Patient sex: M
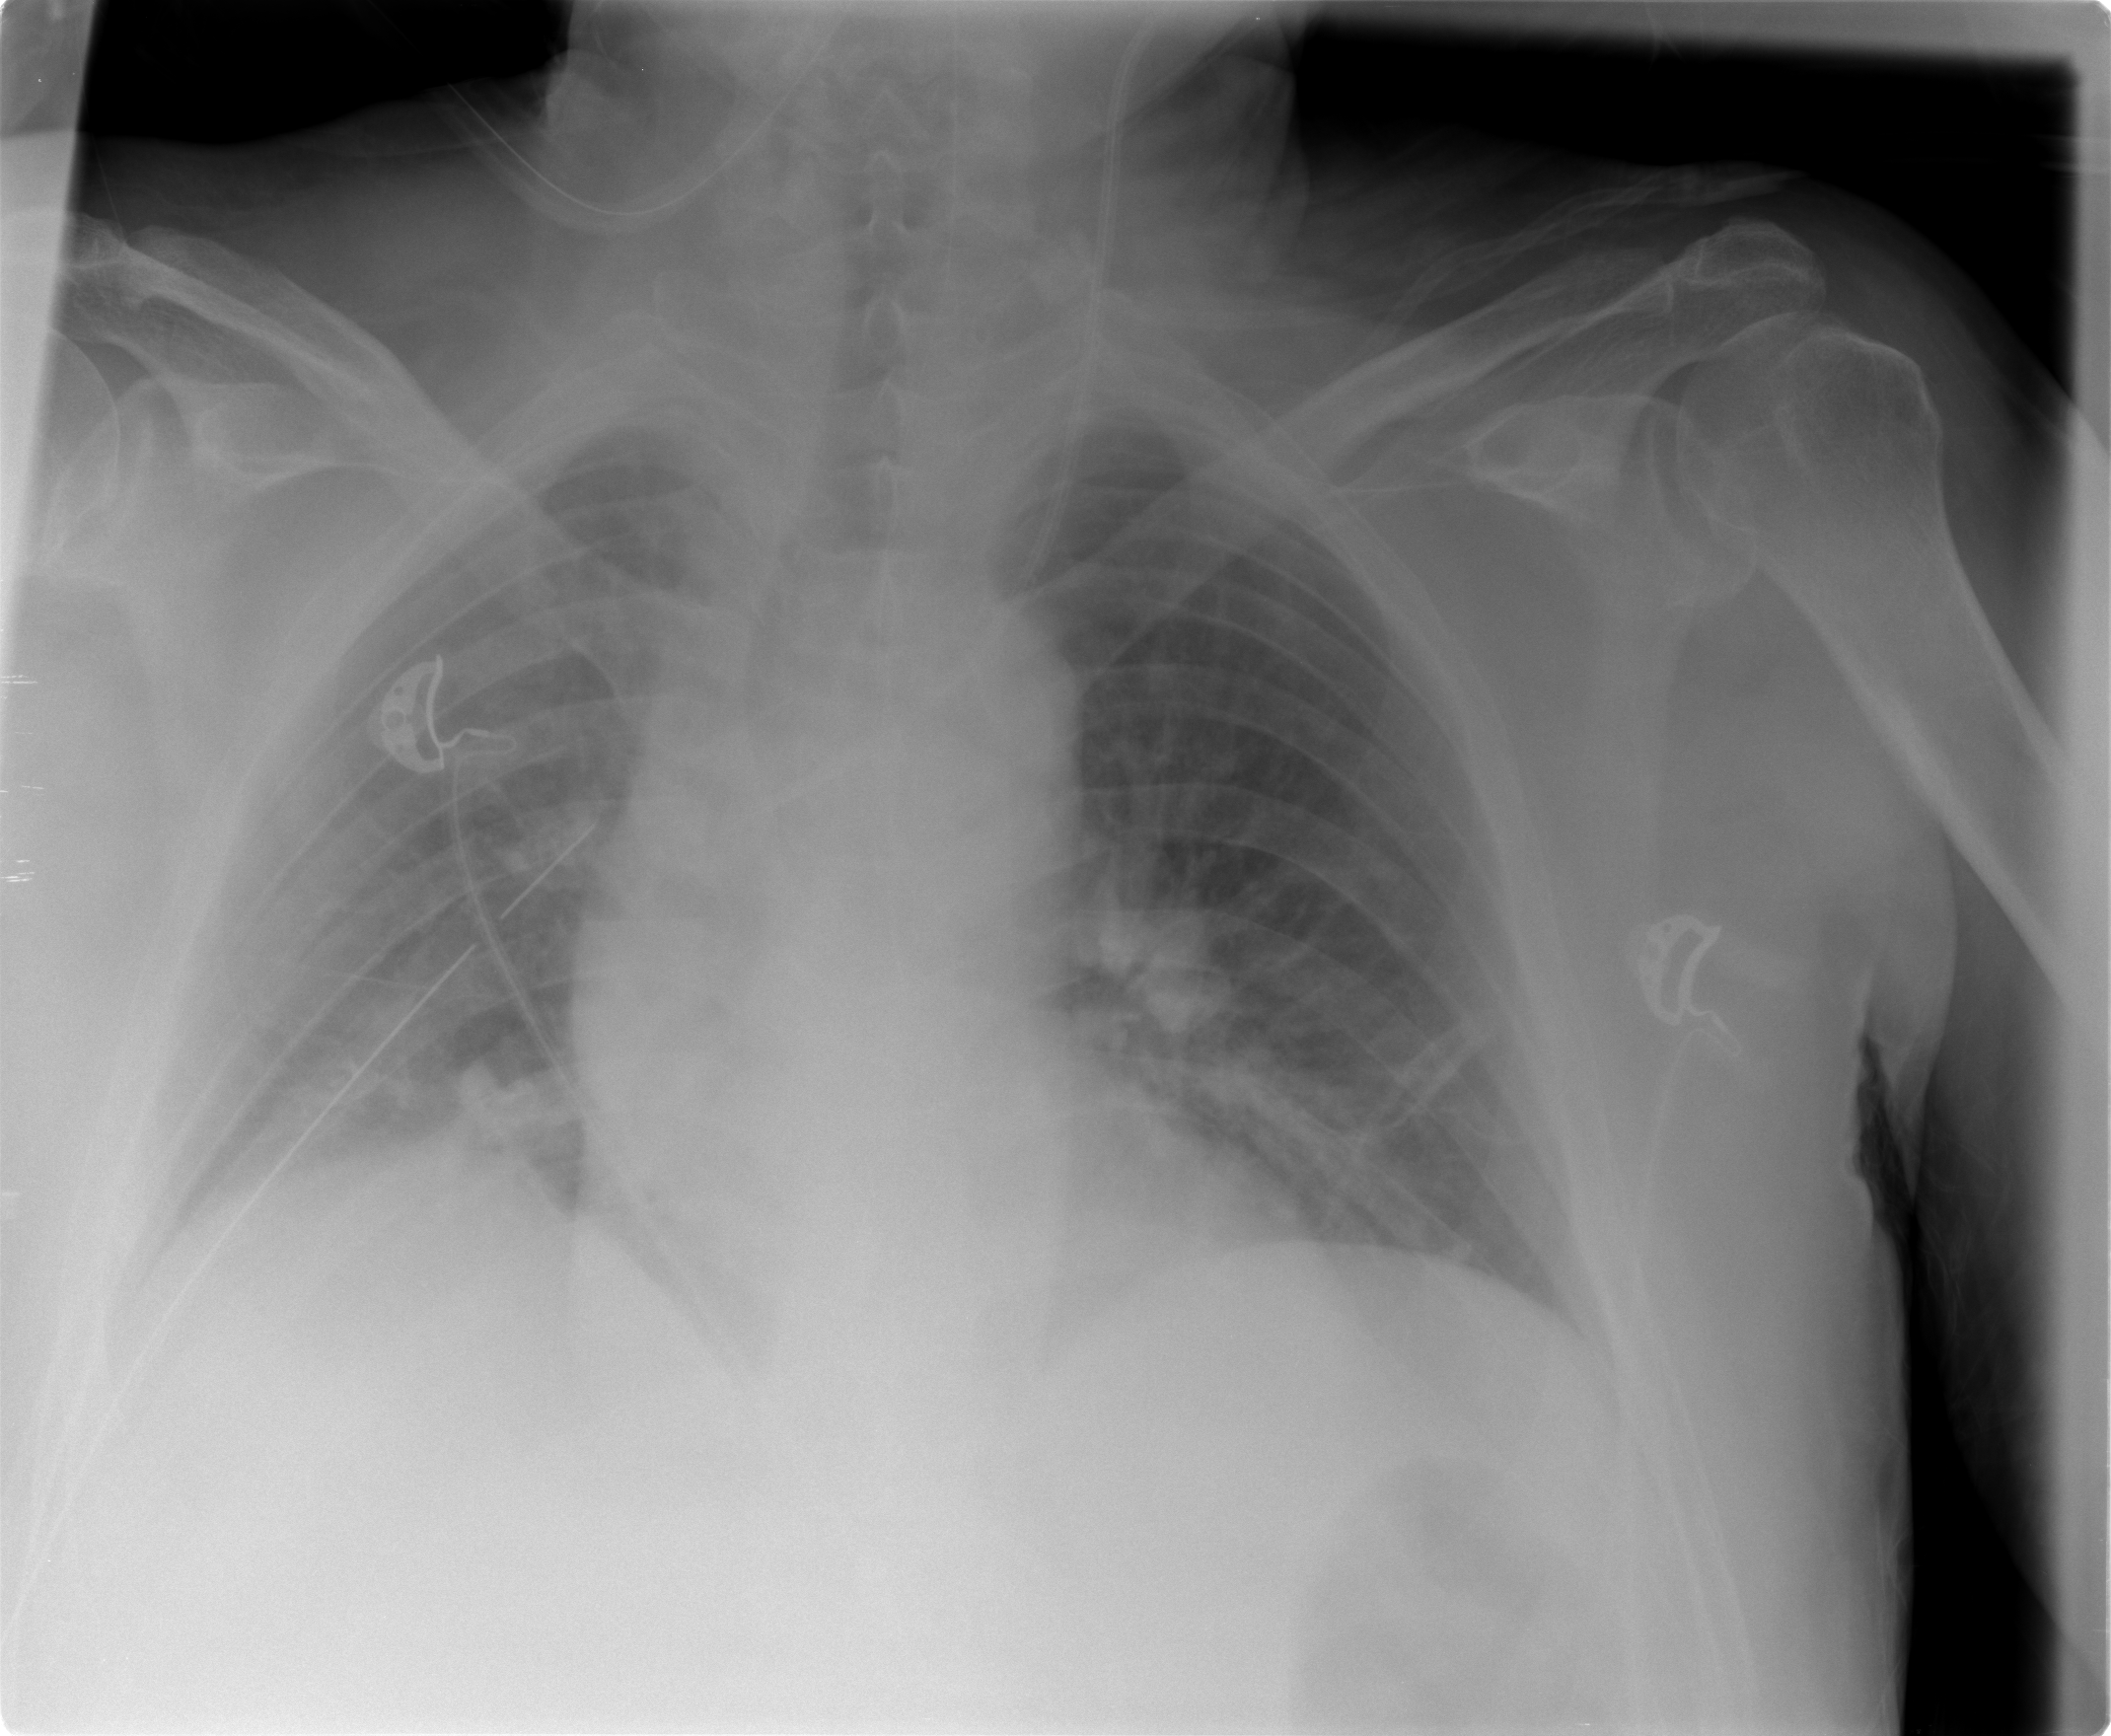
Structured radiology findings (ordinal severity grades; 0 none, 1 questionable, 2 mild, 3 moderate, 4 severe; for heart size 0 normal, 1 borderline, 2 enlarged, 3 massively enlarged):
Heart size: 0
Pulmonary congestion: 2
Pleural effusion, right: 1
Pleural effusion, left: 0
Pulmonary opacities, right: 1
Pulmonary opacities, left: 1
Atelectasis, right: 2
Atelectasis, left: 2